Question: Currently I have created a color map based on the distance of the nodes in the network to a specific target. The one thing I am not being able to do is a color bar. I would like the color bar to show me how much time the color indicates.
'data['time']'
Each color will indicate how long it will take to go from the node to the target. I have defined the speed of the car.
For example, a color bar that ranges from 0 to 60 min. But in this case it would go to the maximum value of 'data['time']'.
'''
import networkx as nx
import matplotlib.pyplot as plt
import osmnx as ox
import pandas as pd
from shapely.wkt import loads as load_wkt
import numpy as np
import matplotlib.cm as cm
ox.config(log_console=True, use_cache=True)
place = {'city': 'Lisbon', 'country': 'Portugal'}
G = ox.graph_from_place(place, network_type='drive')
hospitals = ox.pois_from_place(place, amenities=['hospital'])
hosp_1 = hospitals.iloc[21]['geometry'] # Hospital Santa Maria
coord_1 = (38.74817825481225, -9.160815118526642) # Coordinate Hospital Santa Maria
target_1 = ox.get_nearest_node(G, coord_1)
nodes, edges = ox.graph_to_gdfs(G, nodes=True, edges=True) # Transforms nodes and edges into Geodataframes
travel_speed = 20 # km/h
meters_per_minute = travel_speed * 1000 / 60
nodes['shortest_route_length_to_target'] = 0
route_lengths = []
i = 0
# print(G.edges(data=True))
for u, v, k, data in G.edges(data=True, keys=True):
data['time'] = data['length'] / meters_per_minute
for node in G.nodes:
try:
route_length = nx.shortest_path_length(G, node, target_1, weight='time')
route_lengths.append(route_length)
nodes['shortest_route_length_to_target'][node] = route_length
except nx.exception.NetworkXNoPath:
continue
def get_colors(n, cmap='viridis', start=0., stop=1., alpha=1.):
colors = [cm.get_cmap(cmap)(x) for x in np.linspace(start, stop, n)]
colors = [(r, g, b, alpha) for r, g, b, _ in colors]
return colors
def get_node_colors_by_attr(G, attr, num_bins=None, cmap='viridis', start=0, stop=1, na_color='none'):
if num_bins is None:
num_bins = len(G.nodes())
bin_labels = range(num_bins)
# attr_values = pd.Series([data[attr] for node, data in G.nodes(data=True)])
attr_values = pd.Series(nodes[attr].values) # Cretaes a dataframe ith the attribute of each node
# print(attr_values)
cats = pd.qcut(x=attr_values, q=num_bins, labels=bin_labels) # Puts the values in bins
# print(cats)
colors = get_colors(num_bins, cmap, start, stop) #List of colors of each bin
node_colors = [colors[int(cat)] if pd.notnull(cat) else na_color for cat in cats]
return node_colors
nc = get_node_colors_by_attr(G, attr='shortest_route_length_to_target', num_bins=10)
ns = [80 if node == target_1 else 20 for node in G.nodes()]
k = 0
for node in G.nodes():
if node == target_1:
nc[k] = str('red')
k += 1
else:
k += 1
G = ox.project_graph(G)
cmap = plt.cm.get_cmap('viridis')
norm=plt.Normalize(vmin=0, vmax=1)
sm = mpl.cm.ScalarMappable(norm=norm, cmap=cmap)
sm.set_array([])
fig, ax = ox.plot_graph(G, node_color=nc, node_size=ns, edge_linewidth=0.5, fig_height = 13, fig_width =13, bgcolor = 'white')
plt.colorbar(sm)
'''

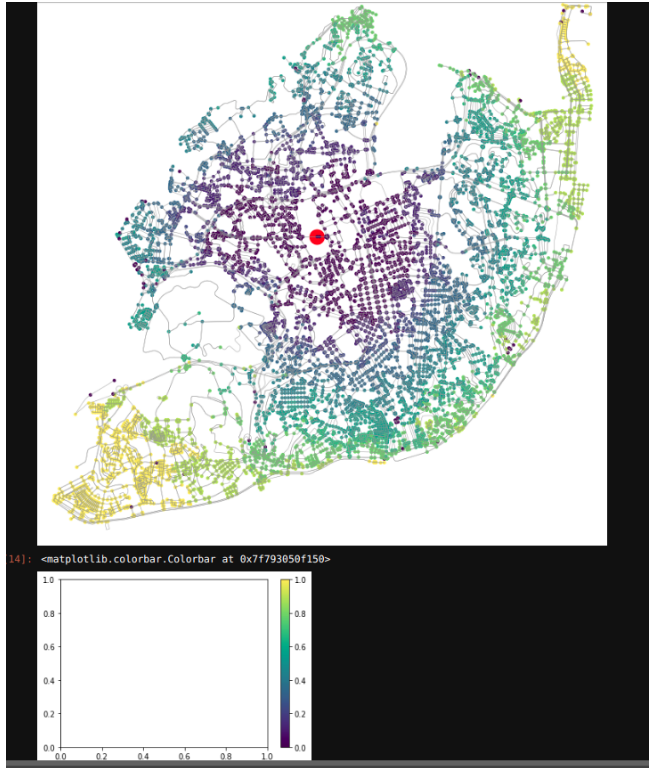
Answer: again. I had faced this same issue earlier without having enough motivation to solve it. But somehow I have managed to do it this time (and your trial has helped a lot as well, given that my coding knowledge is limited to say the least).
See that I have changed the normalised values so that it means something on the figure instead of just ranging from 0 to 1.
'''
import matplotlib as mpl
G = ox.project_graph(G)
cmap = plt.cm.get_cmap('viridis')
norm=plt.Normalize(vmin=nodes['shortest_route_length_to_target'].min(), vmax=nodes['shortest_route_length_to_target'].max())
sm = mpl.cm.ScalarMappable(norm=norm, cmap=cmap)
sm.set_array([])
fig, ax = ox.plot_graph(G, node_color=nc, node_size=ns, edge_linewidth=0.5, fig_height = 13, fig_width =13, bgcolor = 'white', show=False)
cb = fig.colorbar(cm.ScalarMappable(norm=norm, cmap=cmap), ax=ax, orientation='horizontal')
cb.set_label('shortest_route_length_to_target', fontsize = 20)
fig.savefig('demo.png')
'''
<URL>